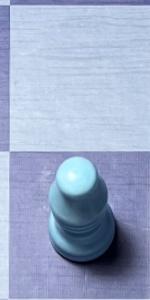
Label: Bishop_White